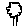
Label: tree